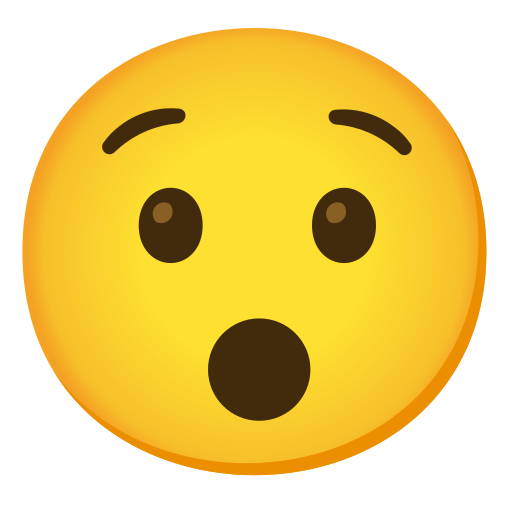
Emoji: 😯